Question: I am having trouble with a simple table layout in ExtJs 4.0. I have 4 panels, which I would like to arrange in a 2X2 panel format. Normally this would be 2 columns and 2 rows, and I can do that in ExtJs successfully; however, for my purposes I would like to have 4 columns and 2 rows. I want the layout to be like so:
'''
|1|222|
|33|44|
'''
Panel 1: spans one column, one row
Panel 2: spans 3 columns, one row
Panel 3: spans 2 columns, one row
Panel 4: spans 2 columns, one row
This seems simple enough to do, but I can't seem to get it working correctly!
The following is the entirety of my code, which I copied and modified from the ExtJs example at : <URL>
'''
Ext.onReady(function() {
var panel = Ext.create('Ext.Panel', {
id:'main-panel',
baseCls:'x-plain',
renderTo: Ext.getBody(),
layout: {
type: 'table',
columns: 4
},
// applied to child components
defaults: {frame:true, width:200, height: 200},
items:[{
title:'Item 1',
colspan:1,
width:200
},{
title:'Item 2',
colspan:3,
width:600
},{
title:'Item 3',
colspan:2,
width:400
},{
title:'Item 4',
colspan:2,
width:400
}]
});
'''
});
Now, this code, as far as I know, SHOULD work. But the result I'm getting is this:

Anyone got any hints as to why Panel 2 is being shifted one column to the right? The example from Sencha Docs has plenty of panels spanning more than one column, but I must be overlooking something and I can't figure out what!
Thanks for all of your help!
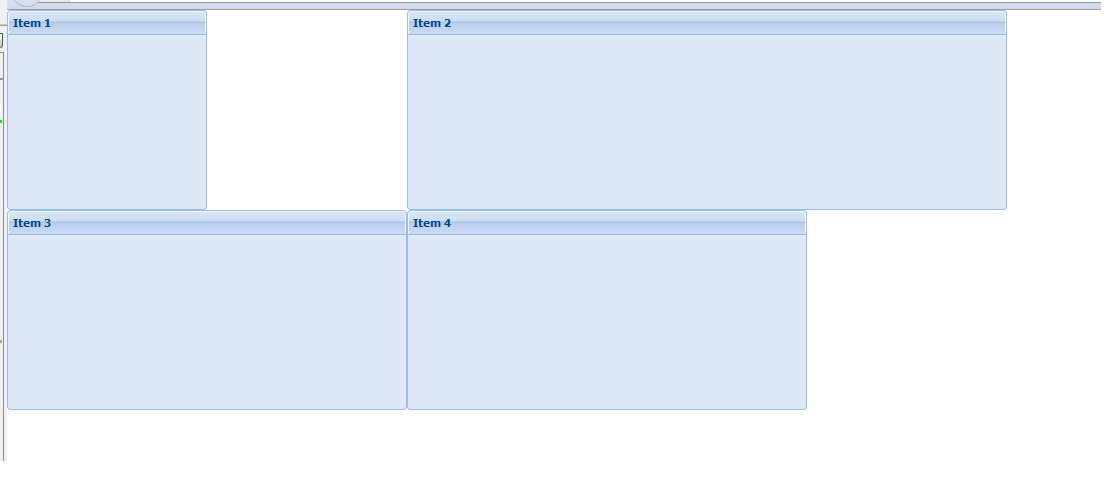
Answer: Add on your panel
'''
layout: {
type: 'table',
// The total column count must be specified here
columns: 3
},
'''
and apply this code to child items
'''
tdAttrs: {
colspan: 2
}
'''
After research and trying to create it in plain HTML, I found out that you can't achieve what you're looking for in one table.